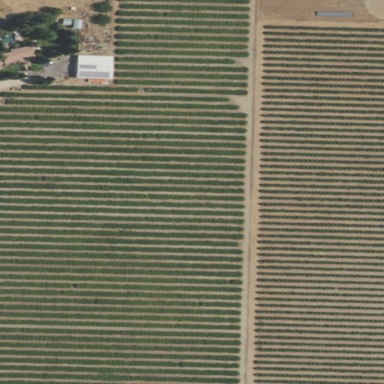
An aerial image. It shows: Orange orchard with beautiful orange trees.